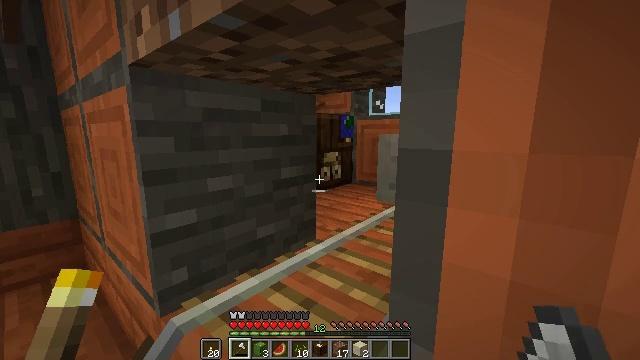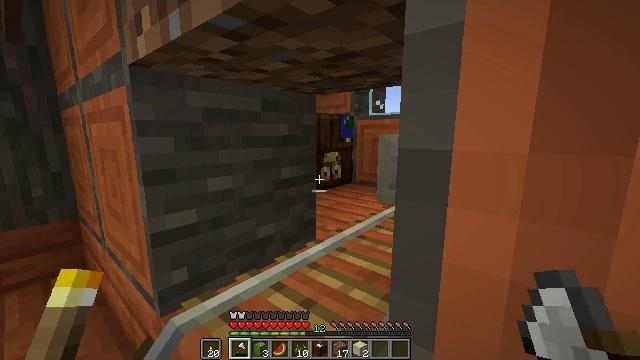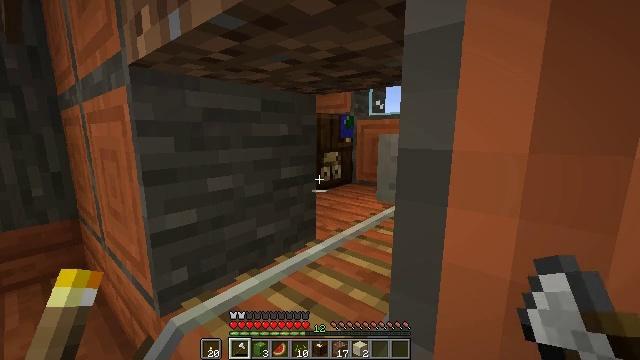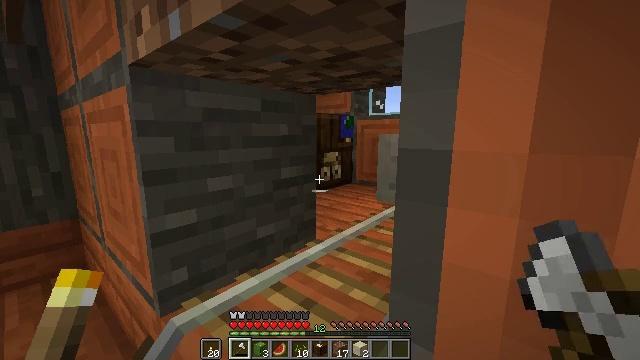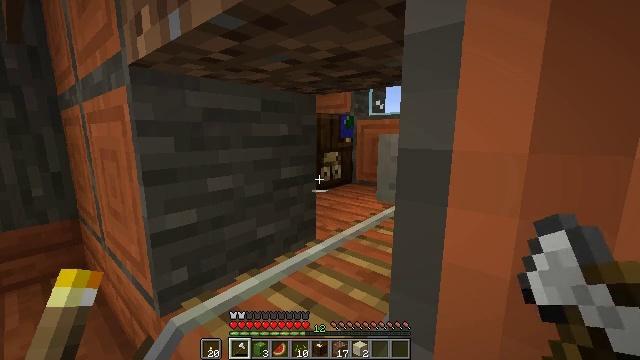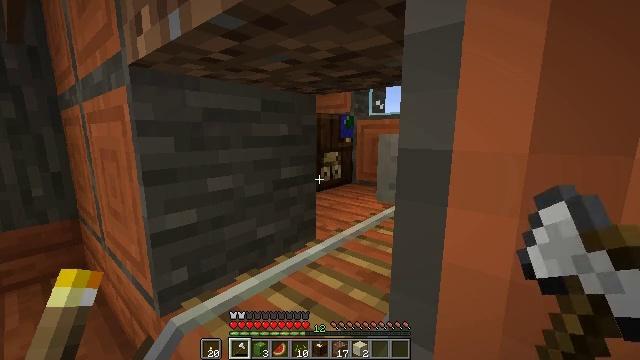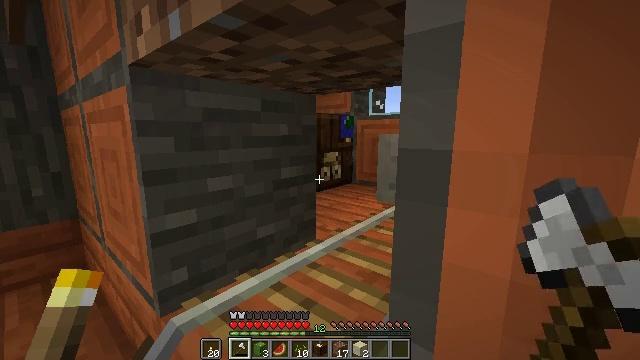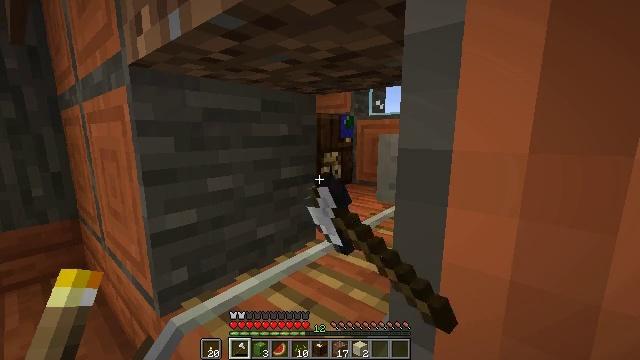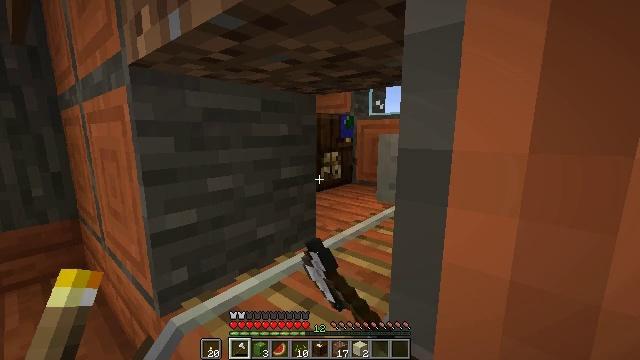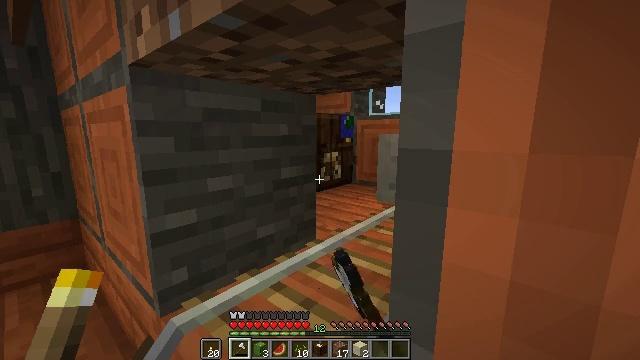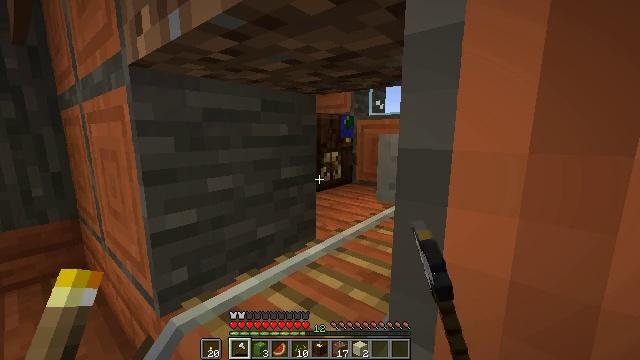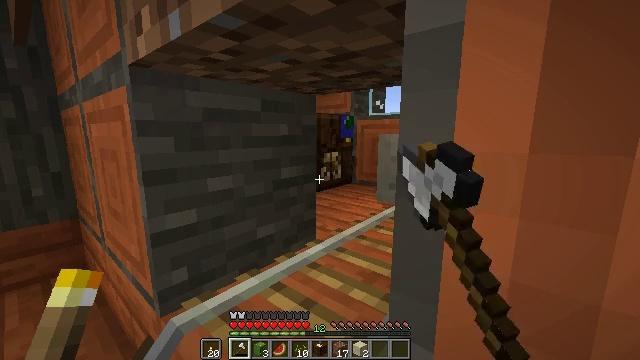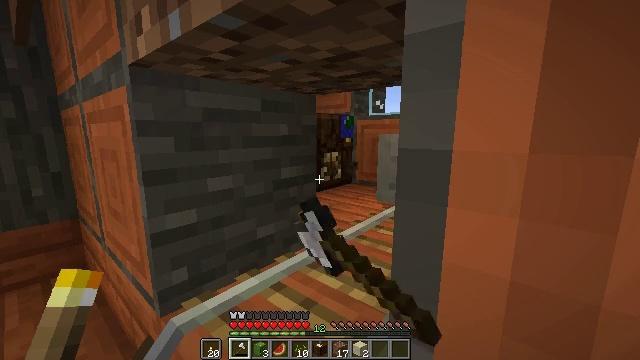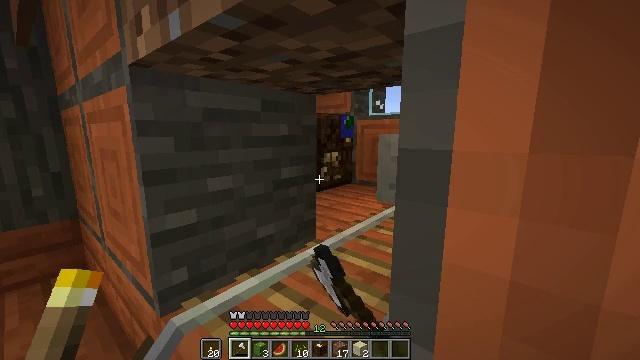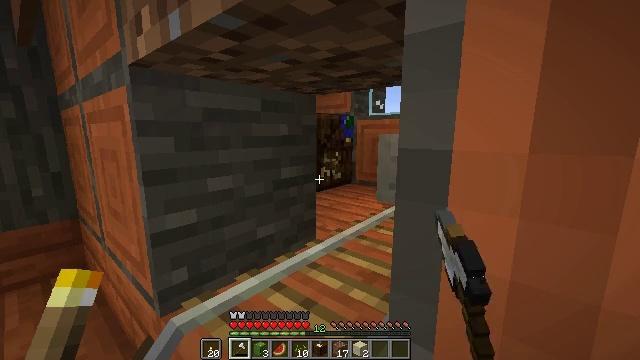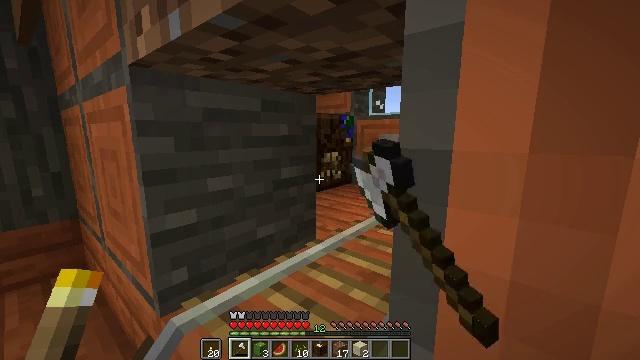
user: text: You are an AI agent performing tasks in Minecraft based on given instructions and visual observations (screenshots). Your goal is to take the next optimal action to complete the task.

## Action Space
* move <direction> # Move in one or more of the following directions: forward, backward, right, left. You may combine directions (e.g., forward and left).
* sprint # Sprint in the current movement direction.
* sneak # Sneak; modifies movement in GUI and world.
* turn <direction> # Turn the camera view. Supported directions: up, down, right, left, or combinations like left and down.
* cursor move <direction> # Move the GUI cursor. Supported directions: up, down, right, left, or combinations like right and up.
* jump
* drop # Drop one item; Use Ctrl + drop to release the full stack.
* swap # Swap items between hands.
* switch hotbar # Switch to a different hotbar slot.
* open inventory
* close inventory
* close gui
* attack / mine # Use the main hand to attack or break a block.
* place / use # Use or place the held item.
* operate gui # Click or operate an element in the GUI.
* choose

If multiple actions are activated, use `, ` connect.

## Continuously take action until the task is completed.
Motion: motion action
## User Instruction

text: Reclaim the cartography table for later use.
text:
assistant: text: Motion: sneak
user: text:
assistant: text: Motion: sneak
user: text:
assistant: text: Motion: sneak
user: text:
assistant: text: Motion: sneak
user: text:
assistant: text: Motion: sneak
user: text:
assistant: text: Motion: sneak, attack / mine
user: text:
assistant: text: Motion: sneak, attack / mine
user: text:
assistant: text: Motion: sneak, attack / mine
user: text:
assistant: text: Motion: sneak, attack / mine
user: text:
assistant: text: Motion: sneak, attack / mine
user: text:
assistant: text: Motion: sneak, attack / mine
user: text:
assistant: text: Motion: sneak, attack / mine
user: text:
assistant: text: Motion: sneak, attack / mine
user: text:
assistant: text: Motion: sneak, attack / mine
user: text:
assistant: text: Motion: sneak, attack / mine
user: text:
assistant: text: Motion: sneak, attack / mine
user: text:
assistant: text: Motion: sneak, attack / mine
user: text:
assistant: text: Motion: sneak, attack / mine
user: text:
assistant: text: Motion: sneak, attack / mine
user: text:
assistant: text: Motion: sneak, attack / mine
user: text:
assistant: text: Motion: sneak, attack / mine
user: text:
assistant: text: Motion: sneak, attack / mine
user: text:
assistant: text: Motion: sneak, attack / mine